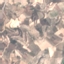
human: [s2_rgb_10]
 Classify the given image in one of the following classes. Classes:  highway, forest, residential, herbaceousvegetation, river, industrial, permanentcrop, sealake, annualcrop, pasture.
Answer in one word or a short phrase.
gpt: PermanentCrop